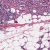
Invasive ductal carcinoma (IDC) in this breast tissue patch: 1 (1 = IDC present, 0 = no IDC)